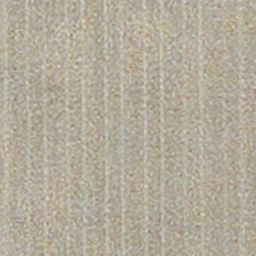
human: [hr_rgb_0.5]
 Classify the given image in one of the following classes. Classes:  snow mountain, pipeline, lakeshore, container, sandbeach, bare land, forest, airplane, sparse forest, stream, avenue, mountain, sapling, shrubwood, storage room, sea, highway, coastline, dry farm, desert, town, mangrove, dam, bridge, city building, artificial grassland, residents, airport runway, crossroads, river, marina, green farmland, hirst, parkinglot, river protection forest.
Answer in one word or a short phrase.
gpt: dry farm